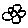
Label: flower